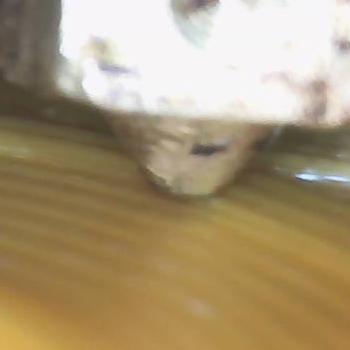
Flow rate: 61%